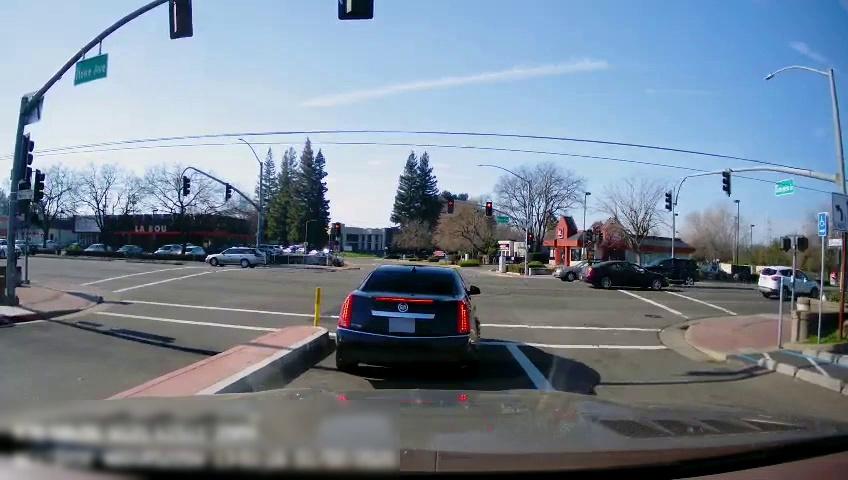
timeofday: Day
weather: Sunny
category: Drivable Space
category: Vehicles | SUV
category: Vehicles | Car
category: Vehicles | Car
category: Vehicles | Car
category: Vehicles | SUV
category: Vehicles | Car
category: Vehicles | Car
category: Vehicles | Car
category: Vehicles | Car
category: Vehicles | Car
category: Vehicles | Car
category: Lanes | Opposite Lane
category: Lanes | Current Lane
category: Traffic | Lights
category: Traffic | Lights
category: Traffic | Signs
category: Traffic | Lights
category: Traffic | Lights
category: Traffic | Signs
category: Traffic | Lights
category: Traffic | Lights
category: Traffic | Lights
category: Traffic | Lights
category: Traffic | Lights
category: Traffic | Lights
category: Traffic | Signs
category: Traffic | Lights
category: Traffic | Lights
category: Traffic | Lights
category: Traffic | Signs
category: Traffic | Lights
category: Traffic | Lights
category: Traffic | Signs
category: Traffic | Lights
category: Traffic | Lights